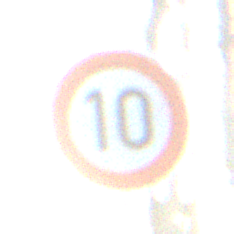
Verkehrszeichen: Geschwindigkeit10
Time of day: SunriseSunset
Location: Outdoor (Nature)
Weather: Clear
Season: Winter
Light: Natural